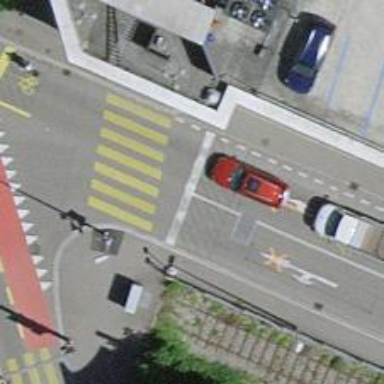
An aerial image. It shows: Road with traffic signals.